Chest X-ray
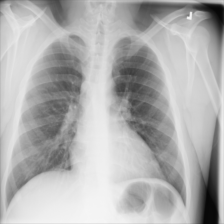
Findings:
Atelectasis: negative
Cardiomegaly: negative
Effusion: negative
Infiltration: negative
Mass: negative
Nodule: negative
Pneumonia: negative
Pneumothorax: negative
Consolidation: negative
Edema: negative
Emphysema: negative
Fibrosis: negative
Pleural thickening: negative
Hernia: negative